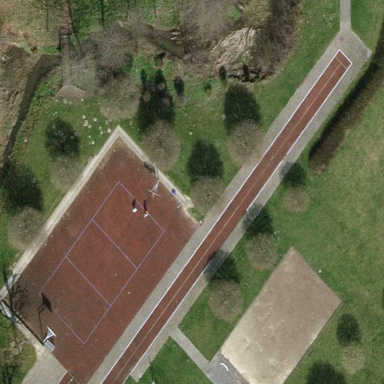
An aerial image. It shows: Basketball court on pitch.